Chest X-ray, AP view. Patient: 43 years old, sex F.
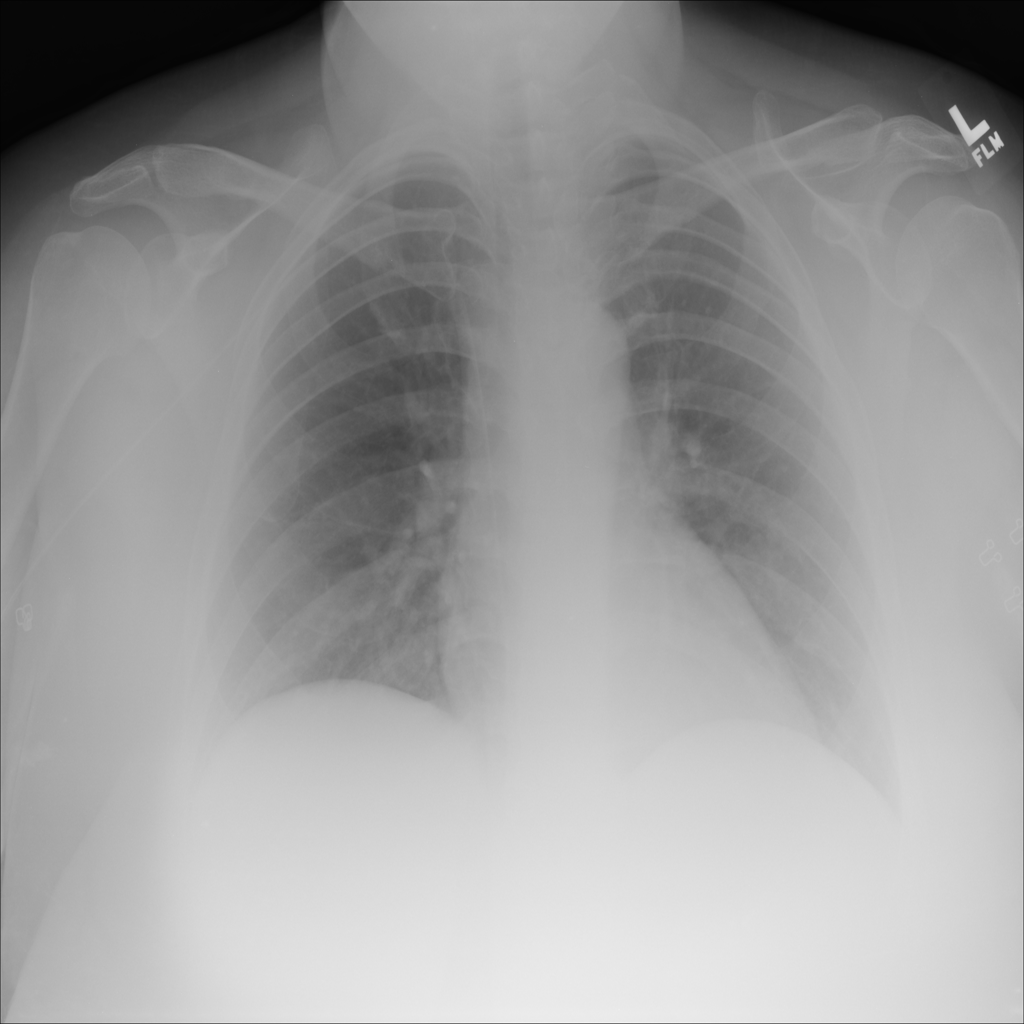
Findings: No Finding